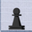
Piece: bP